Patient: sex M, age 63
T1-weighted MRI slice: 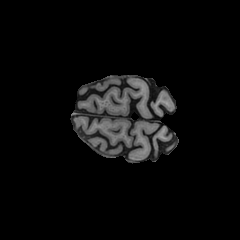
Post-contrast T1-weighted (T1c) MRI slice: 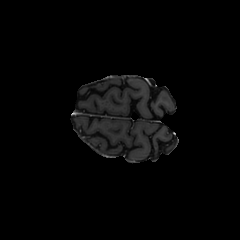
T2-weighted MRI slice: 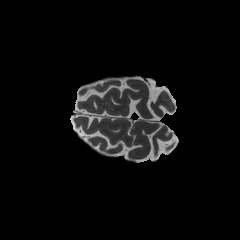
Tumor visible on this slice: no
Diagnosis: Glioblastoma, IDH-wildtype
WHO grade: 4